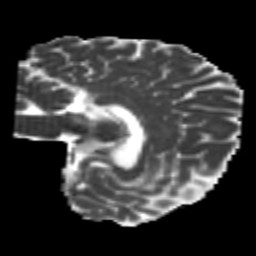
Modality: MD
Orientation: sagittal
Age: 24
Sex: female
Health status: healthy
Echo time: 0.074 s